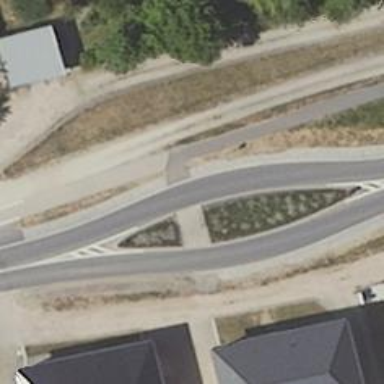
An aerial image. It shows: Asphalt path.